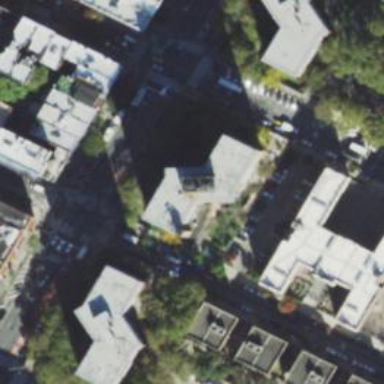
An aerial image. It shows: Apartment building with flat roof.